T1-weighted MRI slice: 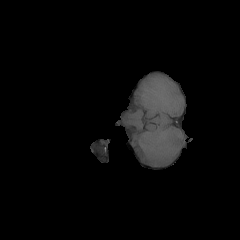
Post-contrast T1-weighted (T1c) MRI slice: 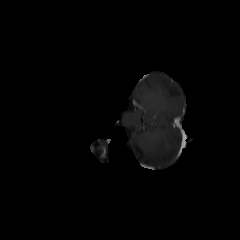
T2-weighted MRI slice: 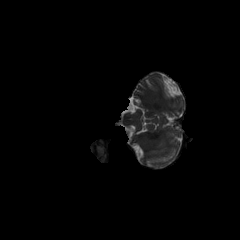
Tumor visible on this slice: no